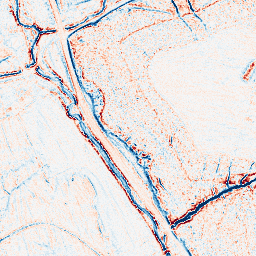
Category: edge_preserving
Decomposition family: anisotropic_diffusion
Decomposition parameters: iterations: 10
kappa: 30
gamma: 0.1
Upsampling method: edge_directed
Upsampling parameters: scale: 4
Upsampling scale: 4